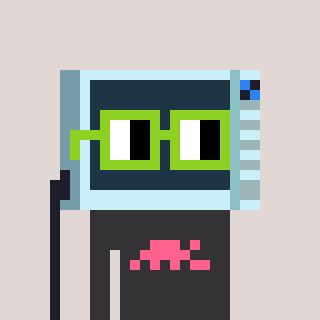
a pixel art character with square light green glasses, a microwave-shaped head and a grayscale-colored body on a warm background